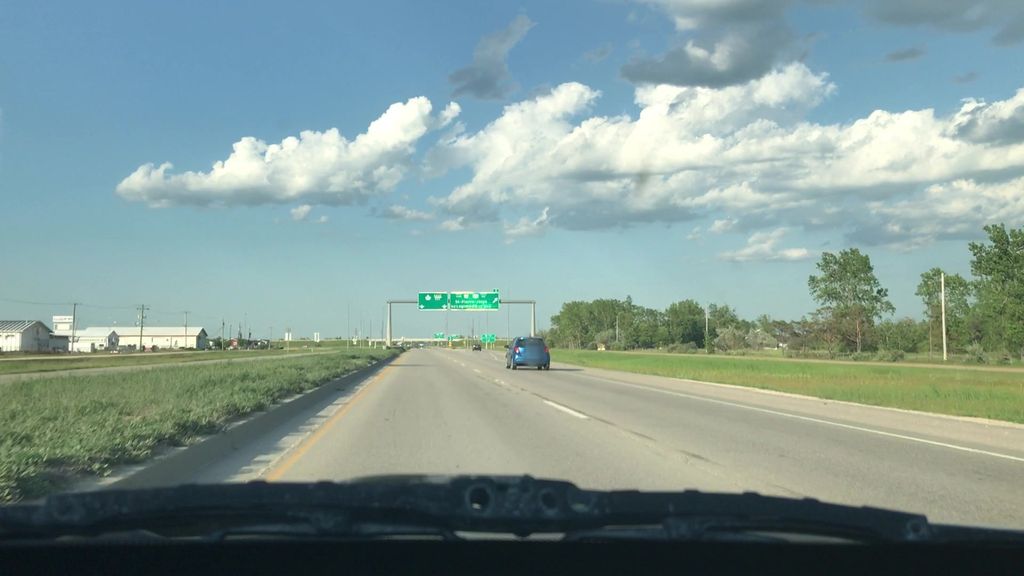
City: winnipeg